Question: I have an expanded list view that have check boxes in parent nodes as well as child items.
all data comes from web service so its dynamic.
Image attached:

Now on menu item click i want to fetch all check box status .
please guide me how can i get id of check boxes used in it.
code attached:
'''
/**
*
*/
public class Object_SecurityActivity extends ExpandableListActivity {
@Override
public boolean onChildClick(ExpandableListView parent, View v,
int groupPosition, int childPosition, long id) {
// TODO Auto-generated method stub
return super.onChildClick(parent, v, groupPosition, childPosition, id);
}
@Override
public void onContentChanged() {
// TODO Auto-generated method stub
super.onContentChanged();
}
private AndroidClientEntity obj_android_client;
private static final String LOG_TAG = "ElistCBox2";
private String username, password, clientname;
@Override
public void onCreate(Bundle icicle) {
super.onCreate(icicle);
//setContentView(R.layout.main);
Intent security_intent = getIntent();
String id = security_intent.getStringExtra("id");
obj_android_client = (AndroidClientEntity) getApplicationContext();
username = obj_android_client.getUsername();
password = obj_android_client.getPassword();
clientname = obj_android_client.getClientName();
new Securityasync().execute(username, password, clientname, id);
}
class Securityasync extends AsyncTask<String, String, String> {
String sesurity_response = null;
ProgressDialog dialog;
private Expandable_list_Adapter expListAdapter;
@Override
protected String doInBackground(String... params) {
if ((isOnline(Object_SecurityActivity.this).equals("true"))) {
Security_service security_obj = new Security_service();
try {
sesurity_response = security_obj.getUsersRoles(params[0],
params[1], params[2], params[3]);
} catch (IllegalStateException e) {
e.printStackTrace();
} catch (JSONException e) {
e.printStackTrace();
} catch (IOException e) {
e.printStackTrace();
}
}
return null;
}
@Override
protected void onPostExecute(String result) {
if (isOnline(Object_SecurityActivity.this).equals("true")) {
setContentView(R.layout.layout_expandable_listview);
ArrayList<String> groupNames = new ArrayList<String>();
ArrayList<String> sub = new ArrayList<String>();
ArrayList<ArrayList<String>> child = new ArrayList<ArrayList<String>>();
ArrayList<String> sub_id = new ArrayList<String>();
ArrayList<String> objrid = new ArrayList<String>();
try {
JSONArray json = new JSONArray(sesurity_response);
// JSONArray json_child=new JSONArray(sesurity_response);
for (int i = 0; i < json.length(); i++) {
JSONObject json_obj = json.getJSONObject(i);
if (json_obj.getString("PRid").equalsIgnoreCase("0")) {
String ObjectRid = json_obj.getString("ObjectRid");
int m=0;
objrid.add(m,ObjectRid);
m++;
groupNames.add(json_obj.getString("Name"));
for (int j = 0; j < json.length(); j++) {
JSONObject json_child = json.getJSONObject(j);
if (ObjectRid.equalsIgnoreCase(json_child
.getString("PRid"))) {
int n=0;
sub_id.add(n,json_child.getString("ObjectRid"));
sub.add(json_child.getString("Name"));
}
}
child.add(sub);
}
}
expListAdapter = new Expandable_list_Adapter(getBaseContext(),
groupNames, child);
setListAdapter(expListAdapter);
Log.e("size in error", "son " + json.length());
} catch (JSONException e) {
Log.e("", "", e);
Toast.makeText(getBaseContext(), "parsing error",
Toast.LENGTH_LONG).show();
}
Log.e("sizeof list", ""+sub_id.size());
Iterator itr=objrid.iterator();
while(itr.hasNext()){
Log.e("id","value "+itr.next());
}
}
}
@Override
protected void onPreExecute() {
super.onPreExecute();
}
}
}
'''
And adapter class:
'''
public class Expandable_list_Adapter extends BaseExpandableListAdapter implements OnCheckedChangeListener {
private Context context;
private ArrayList<String> groupNames;
private ArrayList<ArrayList<String>> child;
private LayoutInflater inflater;
public Expandable_list_Adapter(Context context,
ArrayList<String> groupNames,
ArrayList<ArrayList<String>> child ) {
this.context = context;
this.groupNames= groupNames;
this.child = child;
inflater = LayoutInflater.from( context );
}
public Object getChild(int groupPosition, int childPosition) {
return child.get( groupPosition ).get( childPosition );
}
public long getChildId(int groupPosition, int childPosition) {
return (long)( groupPosition*1024+childPosition ); // Max 1024 children per group
}
public View getChildView(int groupPosition, int childPosition, boolean isLastChild, View convertView, ViewGroup parent) {
View v = null;
if( convertView != null )
v = convertView;
else
v = inflater.inflate(R.layout.child_row, parent, false);
String c = (String)getChild( groupPosition, childPosition );
TextView color = (TextView)v.findViewById( R.id.childname );
if( color != null )
color.setText( c );
CheckBox cb = (CheckBox)v.findViewById( R.id.check1 );
//cb.setChecked(false);
cb.setOnCheckedChangeListener(this);
return v;
}
public int getChildrenCount(int groupPosition) {
return child.get( groupPosition ).size();
}
public Object getGroup(int groupPosition) {
return groupNames.get( groupPosition );
}
public int getGroupCount(){
return groupNames.size();
}
public long getGroupId(int groupPosition) {
return (long)( groupPosition*1024 ); // To be consistent with getChildId
}
public View getGroupView(int groupPosition, boolean isExpanded, View convertView, ViewGroup parent) {
View v = null;
if( convertView != null )
v = convertView;
else
v = inflater.inflate(R.layout.group_row, parent, false);
String gt = (String)getGroup( groupPosition );
TextView colorGroup = (TextView)v.findViewById( R.id.childname );
if( gt != null )
colorGroup.setText( gt );
CheckBox cb = (CheckBox)v.findViewById( R.id.check2 );
cb.setChecked(false);
return v;
}
public boolean hasStableIds() {
return true;
}
public boolean isChildSelectable(int groupPosition, int childPosition) {
Log.e("is group checked","group "+groupPosition);
Log.e("selectable","has" +childPosition);
return true;
}
public void onGroupCollapsed (int groupPosition) {}
public void onGroupExpanded(int groupPosition) {}
public void onCheckedChanged(CompoundButton buttonView, boolean isChecked) {
// TODO Auto-generated method stub
}
public void isChecked(){
}
}
'''
Child.xml
'''
<?xml version="1.0" encoding="utf-8"?>
<RelativeLayout xmlns:android="http://schemas.android.com/apk/res/android"
android:orientation="horizontal"
android:background="#21415A"
android:layout_width="fill_parent"
android:layout_height="wrap_content">
<TextView android:id="@+id/childname"
android:paddingLeft="50px"
android:focusable="false"
android:textSize="14px"
android:textStyle="italic"
android:layout_width="wrap_content"
android:layout_height="wrap_content"/>
<TextView android:id="@+id/rgb"
android:focusable="false"
android:textSize="14px"
android:textStyle="italic"
android:layout_width="100px"
android:layout_height="wrap_content"/>
<CheckBox
android:id="@+id/check1"
android:layout_width="wrap_content"
android:layout_height="wrap_content"
android:layout_alignParentRight="true"
android:layout_alignParentTop="true"
android:focusable="false" />
</RelativeLayout>
'''
parent.xml is same as child.
please guide me how can i get ids of check boxes because on menu item selected i have to do operation basics on that.
Edit: i tried to setTag() and getTag() . but now expandable list view is showing strange behavior. when i select an checkbox and expand another group all chekbok boxes is set to default.
What i have to do in this case. i dont know the resion why it is not saving state.
i am faceing same problem as <URL>
Plz guide
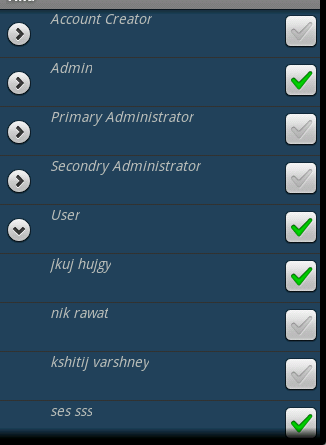
Answer: finally solved my problem.
Adapter class:
'''
public class Expandable_list_Adapter extends BaseExpandableListAdapter implements OnCheckedChangeListener {
private Context context;
private ArrayList<String> groupNames;
private ArrayList<ArrayList<String>> child;
private LayoutInflater inflater;
public Expandable_list_Adapter(Context context,
ArrayList<String> groupNames,
ArrayList<ArrayList<String>> child ) {
AndroidClientEntity.objHasmap.clear();
this.context = context;
this.groupNames= groupNames;
this.child = child;
inflater = LayoutInflater.from( context );
}
public Object getChild(int groupPosition, int childPosition) {
return child.get( groupPosition ).get( childPosition );
}
public long getChildId(int groupPosition, int childPosition) {
return (long)( groupPosition*1024+childPosition ); // Max 1024 children per group
}
public View getChildView(int groupPosition, int childPosition, boolean isLastChild, View convertView, ViewGroup parent) {
View v = null;
if( convertView != null )
v = convertView;
else
v = inflater.inflate(R.layout.child_row, parent, false);
String c = (String)getChild( groupPosition, childPosition );
Log.e("hiiiiiiiiiiiiiiiiiiiiiiiiiiiiiiii",c);
TextView label = (TextView)v.findViewById( R.id.childname );
if( label != null )
label.setText( c );
CheckBox cb = (CheckBox)v.findViewById( R.id.check1);
//cb.setId(childPosition);
cb.setTag(groupPosition+"child"+childPosition);
cb.setChecked(false);
if(AndroidClientEntity.objHasmap.get(groupPosition+"child"+childPosition)!=null)
{
cb.setChecked(AndroidClientEntity.objHasmap.get(groupPosition+"child"+childPosition));
}
// cb.setOnCheckedChangeListener(this);
return v;
}
public int getChildrenCount(int groupPosition) {
return child.get( groupPosition ).size();
}
public Object getGroup(int groupPosition) {
return groupNames.get( groupPosition );
}
public int getGroupCount(){
return groupNames.size();
}
public long getGroupId(int groupPosition) {
return (long)( groupPosition*1024 ); // To be consistent with getChildId
}
public View getGroupView(int groupPosition, boolean isExpanded, View convertView, ViewGroup parent) {
View v = null;
if( convertView != null )
v = convertView;
else
v = inflater.inflate(R.layout.group_row, parent, false);
String gt = (String)getGroup( groupPosition );
TextView colorGroup = (TextView)v.findViewById( R.id.childname );
if( gt != null )
colorGroup.setText( gt );
CheckBox cb = (CheckBox)v.findViewById( R.id.check2 );
cb.setTag(groupPosition+"cbgroup");
//Object_SecurityActivityobjHasmap.put(groupPosition+"cbgroup", false);
cb.setChecked(false);
return v;
}
public boolean hasStableIds() {
return true;
}
public boolean isChildSelectable(int groupPosition, int childPosition) {
Log.e("is group checked","group "+groupPosition);
Log.e("selectable","has" +childPosition);
return true;
}
public void onGroupCollapsed (int groupPosition) {}
public void onGroupExpanded(int groupPosition) {}
public void onCheckedChanged(CompoundButton buttonView, boolean isChecked) {
// TODO Auto-generated method stub
}
public void isChecked(){
}
}
'''
And Activity class:
'''
public class Object_SecurityActivity extends ExpandableListActivity implements OnClickListener{
@Override
public boolean onChildClick(ExpandableListView parent, View v,
int groupPosition, int childPosition, long id) {
// TODO Auto-generated method stub
CheckBox cb=(CheckBox) v.findViewWithTag(groupPosition+"child"+childPosition);
//Boolean state=objHasmap.get(groupPosition+"child"+childPosition);
cb.toggle();
if(cb.isChecked())
{
AndroidClientEntity.objHasmap.put(groupPosition+"child"+childPosition,true );
}else
{AndroidClientEntity.objHasmap.remove(groupPosition+"child"+childPosition);
}
//add value in set
//cb.setEnabled(state);
return super.onChildClick(parent, v, groupPosition, childPosition, id);
}
private AndroidClientEntity obj_android_client;
private static final String LOG_TAG = "ElistCBox2";
private String username, password, clientname;
@Override
public void onCreate(Bundle icicle) {
super.onCreate(icicle);
//setContentView(R.layout.main);
Intent security_intent = getIntent();
String id = security_intent.getStringExtra("id");
obj_android_client = (AndroidClientEntity) getApplicationContext();
username = obj_android_client.getUsername();
password = obj_android_client.getPassword();
clientname = obj_android_client.getClientName();
new Securityasync().execute(username, password, clientname, id);
}
public boolean onCreateOptionsMenu(Menu menu) {
new MenuInflater(getApplication()).inflate(R.menu.context_menu_security,
menu);
return (super.onPrepareOptionsMenu(menu));
}
public boolean onOptionsItemSelected(MenuItem item) {
// startDownload();
if (item.getItemId() == R.id.setsecurity) {
//code here
Log.e("hiiiiiiiiiiiiiiii","scejkkl yu menu pressed");
}
return (super.onOptionsItemSelected(item));
}
class Securityasync extends AsyncTask<String, String, String> {
String sesurity_response = null;
ProgressDialog dialog;
private Expandable_list_Adapter expListAdapter;
@Override
protected String doInBackground(String... params) {
if ((isOnline(Object_SecurityActivity.this).equals("true"))) {
Security_service security_obj = new Security_service();
try {
sesurity_response = security_obj.getUsersRoles(params[0],
params[1], params[2], params[3]);
} catch (IllegalStateException e) {
e.printStackTrace();
} catch (JSONException e) {
e.printStackTrace();
} catch (IOException e) {
e.printStackTrace();
}
}
return null;
}
@Override
protected void onPostExecute(String result) {
if (isOnline(Object_SecurityActivity.this).equals("true")) {
setContentView(R.layout.layout_expandable_listview);
ArrayList<String> groupNames = new ArrayList<String>();
ArrayList<String> sub = new ArrayList<String>();
ArrayList<ArrayList<String>> child = new ArrayList<ArrayList<String>>();
ArrayList<String> sub_id = new ArrayList<String>();
ArrayList<String> objrid = new ArrayList<String>();
try {
JSONArray json = new JSONArray(sesurity_response);
// JSONArray json_child=new JSONArray(sesurity_response);
for (int i = 0; i < json.length(); i++) {
JSONObject json_obj = json.getJSONObject(i);
if (json_obj.getString("PRid").equalsIgnoreCase("0")) {
String ObjectRid = json_obj.getString("ObjectRid");
int m=0;
objrid.add(m,ObjectRid);
m++;
groupNames.add(json_obj.getString("Name"));
for (int j = 0; j < json.length(); j++) {
JSONObject json_child = json.getJSONObject(j);
if (ObjectRid.equalsIgnoreCase(json_child
.getString("PRid"))) {
int n=0;
sub_id.add(n,json_child.getString("ObjectRid"));
sub.add(json_child.getString("Name"));
}
}
child.add(sub);
}
}
expListAdapter = new Expandable_list_Adapter(getBaseContext(),
groupNames, child);
setListAdapter(expListAdapter);
Log.e("size in error", "son " + json.length());
} catch (JSONException e) {
Log.e("", "", e);
Toast.makeText(getBaseContext(), "parsing error",
Toast.LENGTH_LONG).show();
}
Log.e("sizeof list", ""+sub_id.size());
Iterator itr=objrid.iterator();
while(itr.hasNext()){
Log.e("id","value "+itr.next());
}
}
}
@Override
protected void onPreExecute() {
super.onPreExecute();
}
}
public void onClick(View v) {
// TODO Auto-generated method stub
}
'''
}
Thanks to pallavi,amit rai and Photon.